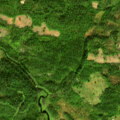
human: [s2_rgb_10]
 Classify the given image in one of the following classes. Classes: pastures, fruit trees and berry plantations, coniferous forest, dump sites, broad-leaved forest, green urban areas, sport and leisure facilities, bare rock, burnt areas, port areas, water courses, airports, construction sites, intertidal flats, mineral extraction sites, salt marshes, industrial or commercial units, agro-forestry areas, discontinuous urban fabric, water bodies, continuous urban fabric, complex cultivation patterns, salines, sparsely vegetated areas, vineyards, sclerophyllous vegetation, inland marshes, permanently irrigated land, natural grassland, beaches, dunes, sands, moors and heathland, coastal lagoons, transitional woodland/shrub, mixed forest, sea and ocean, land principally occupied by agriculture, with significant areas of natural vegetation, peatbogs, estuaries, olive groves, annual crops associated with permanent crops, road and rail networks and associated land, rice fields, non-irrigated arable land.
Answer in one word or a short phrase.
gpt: coniferous forest, transitional woodland/shrub